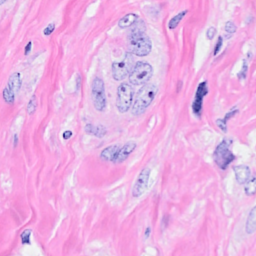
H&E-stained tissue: Breast